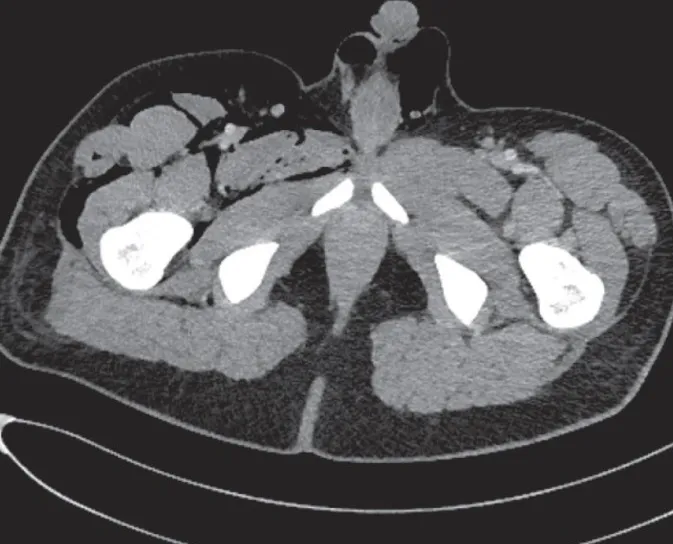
The axial CT image shows pneumoscrotum.
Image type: radiology (ct)